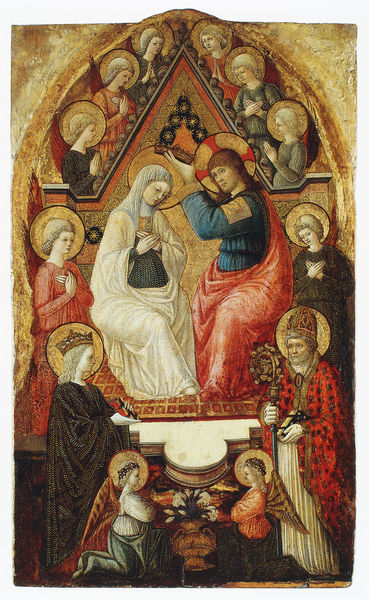
Titel: Marienkrönung
Künstler: Luccheser Meister
Institution: Frankfurt, Städelsches Kunstinstitut
Schlagwörter: blau, flügel, mann, weiß, blumen, frau, rot, gold, mantel, krone, engel, vase, italien, stab, bischof, könig, kreuz, stern, knien, beten, fürst, heiligenschein, gefaltete hände, nimbus, christus, jesus, mittelalter, krönung, erzbischof, königin, heilige, maria, magdalena, ikone, kronen, italienisch, mandorla, bischofsstab, krönung mariens, bischhof, würdigung, gebte, mittelalteri